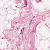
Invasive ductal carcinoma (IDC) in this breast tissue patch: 0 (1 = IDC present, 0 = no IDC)